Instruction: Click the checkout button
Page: cart
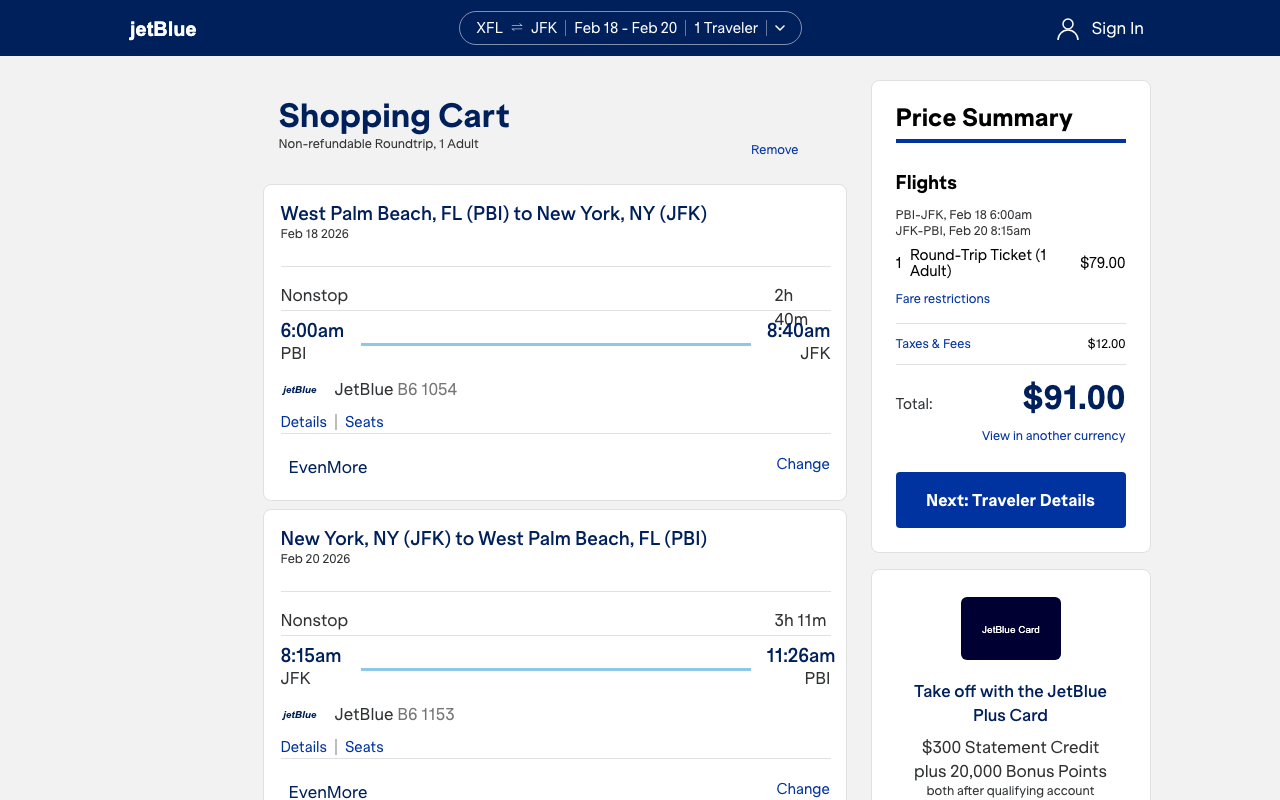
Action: click